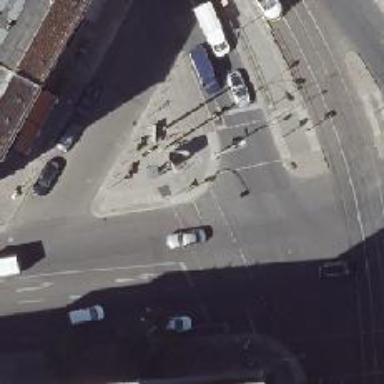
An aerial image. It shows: Footway that serves as traffic island.